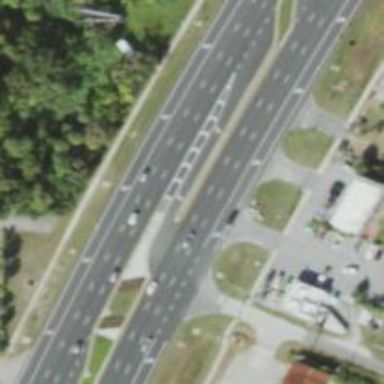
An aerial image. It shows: Trunk link highway.